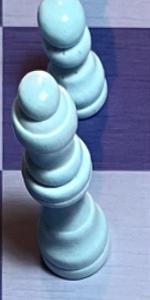
Label: Queen_White